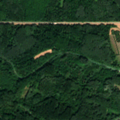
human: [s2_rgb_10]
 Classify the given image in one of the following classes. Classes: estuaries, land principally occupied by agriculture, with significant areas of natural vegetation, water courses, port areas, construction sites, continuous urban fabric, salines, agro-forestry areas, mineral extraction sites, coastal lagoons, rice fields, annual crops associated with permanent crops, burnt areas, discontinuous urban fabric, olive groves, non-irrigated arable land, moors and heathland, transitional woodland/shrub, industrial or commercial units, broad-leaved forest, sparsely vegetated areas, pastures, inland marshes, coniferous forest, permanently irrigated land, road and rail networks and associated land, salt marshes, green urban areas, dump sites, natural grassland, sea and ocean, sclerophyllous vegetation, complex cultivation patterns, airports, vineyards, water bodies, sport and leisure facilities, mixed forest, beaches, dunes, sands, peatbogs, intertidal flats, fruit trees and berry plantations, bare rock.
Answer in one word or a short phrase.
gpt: broad-leaved forest